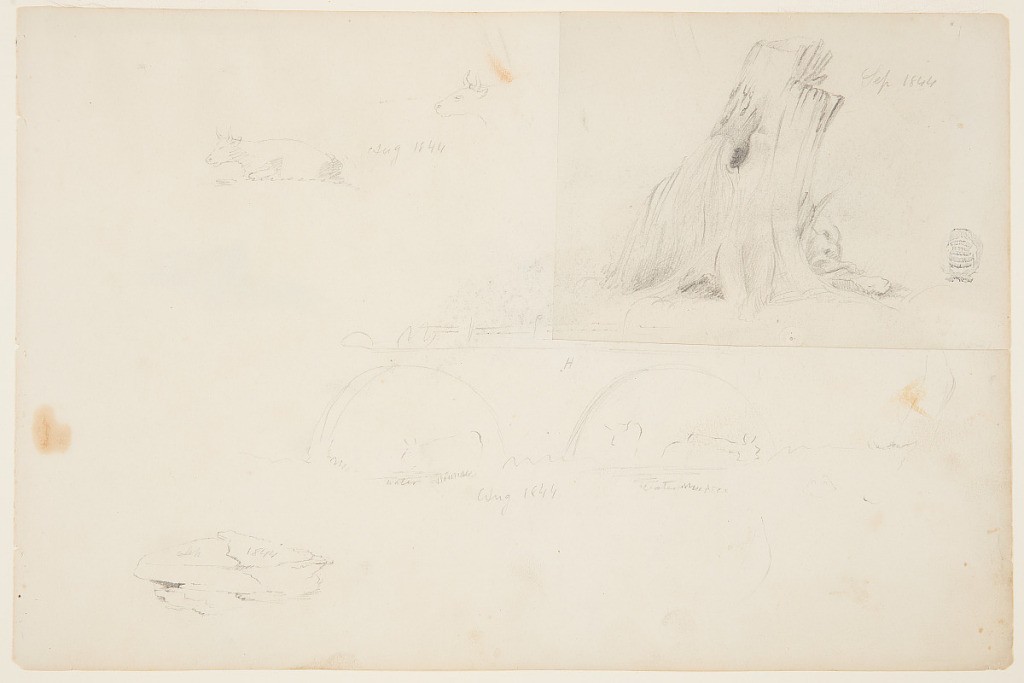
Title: Bull and Landscape Sketches, Catskill, New York
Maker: Frederic Edwin Church, American, 1826–1900
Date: August, September, and October 1844
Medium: Graphite on off-white wove paper; verso: graphite
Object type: Drawing
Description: Mixed sketches showing views of bulls and landscape elements in and around Catskill, New York and Hartford, Connecticut. At upper left, a bull lying down and a bull's head are both shown in left profile. At upper right, a tree stump is rendered in detail. At center, a loose sketch depicts several bulls in a stream beneath a double-arched bridge. The "H" on the bridge likely indicates that this specific scene was witnessed in Hartford, while the others were viewed in Catskill. At lower left, a large boulder is shown with a crack through the middle.

Verso: Sketches of yoked oxen in Catskill, New York, likely at Thomas Cole's property and farm, Cedar Grove. At center, a yoked ox lies down in left profile. To its right, the hind legs of the same ox are rendered in detail. At lower center, a pair of yoked oxen are viewed from behind.